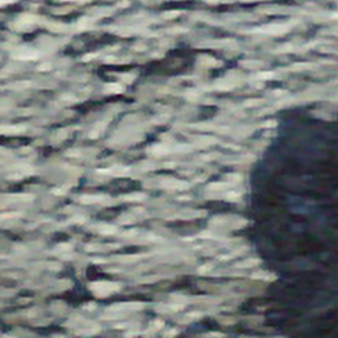
Label: other